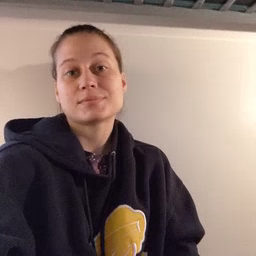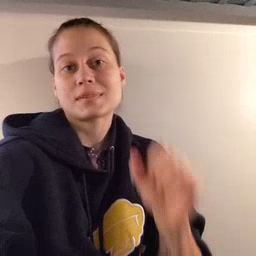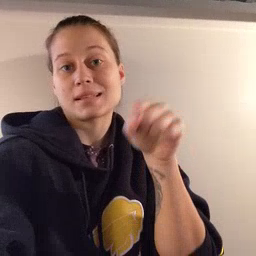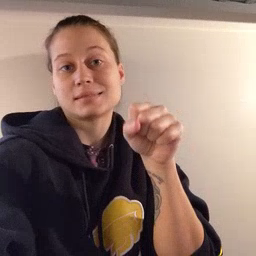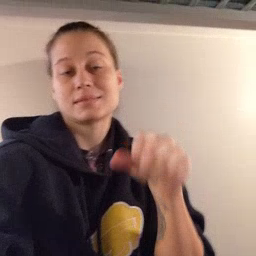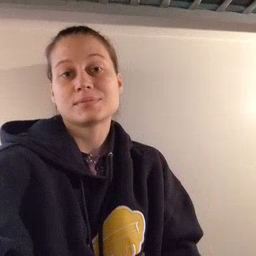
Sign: yes